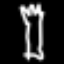
Label: fork